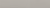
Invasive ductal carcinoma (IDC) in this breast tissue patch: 0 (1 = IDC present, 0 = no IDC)